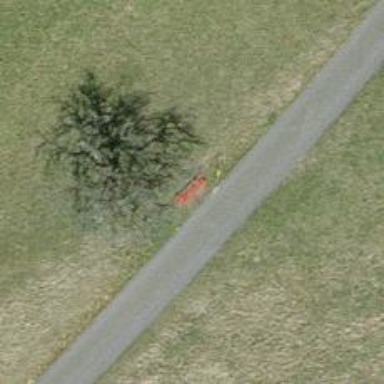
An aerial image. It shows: Red bench.